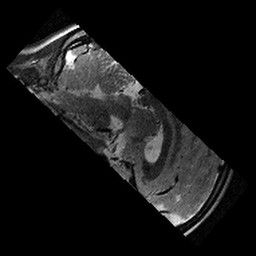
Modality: T2w
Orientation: sagittal
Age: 10
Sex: male
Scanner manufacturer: siemens
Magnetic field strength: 3 T
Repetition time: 9.23 s
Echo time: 0.067 s